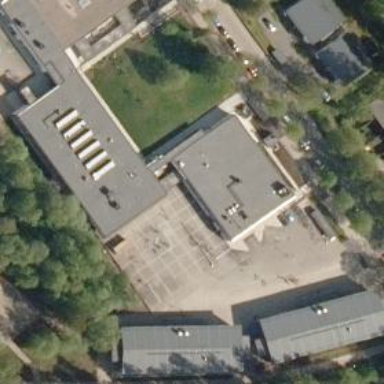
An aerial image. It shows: Building.